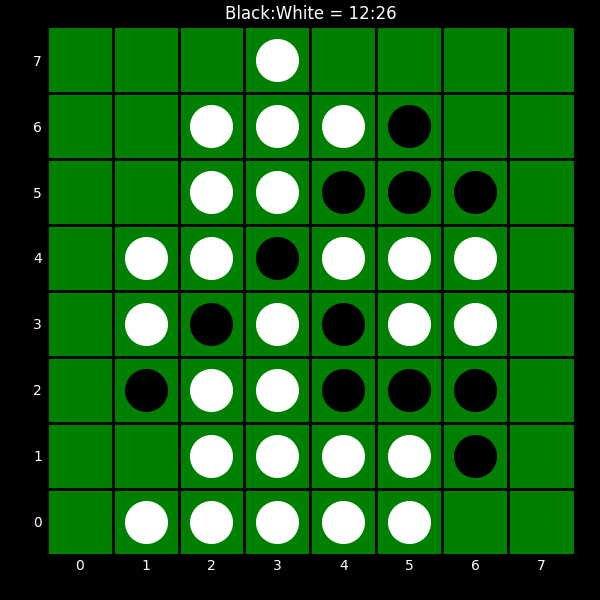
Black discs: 12
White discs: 26